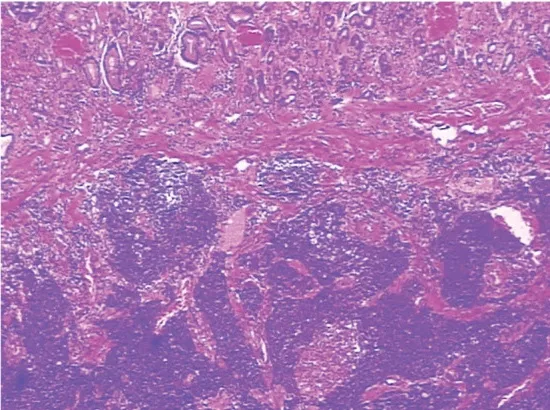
Submucosa. (Hematoxylin and eosin staining; magnification, x100).
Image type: pathology (h&e)